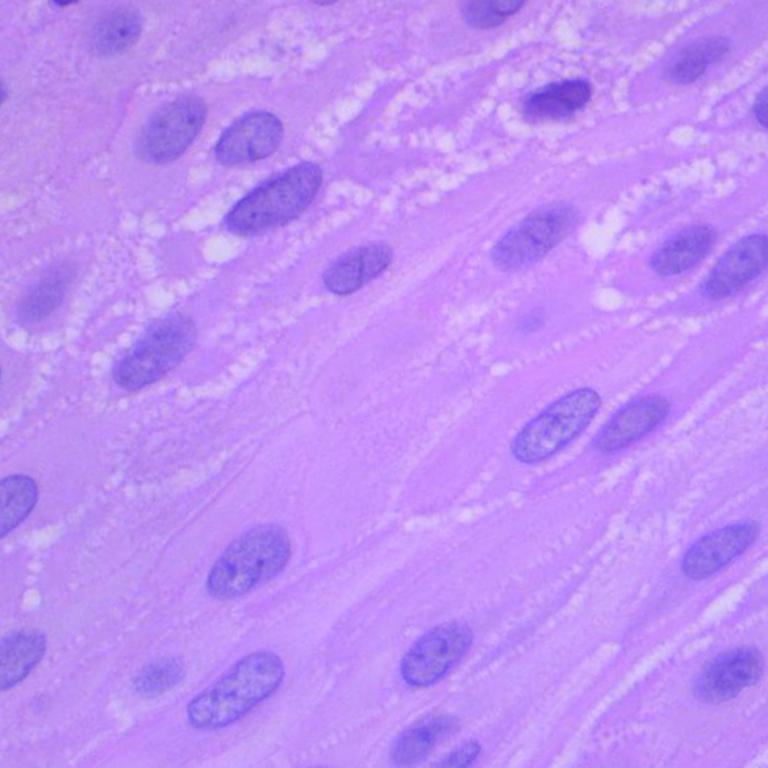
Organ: lung
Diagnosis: squamous carcinomas